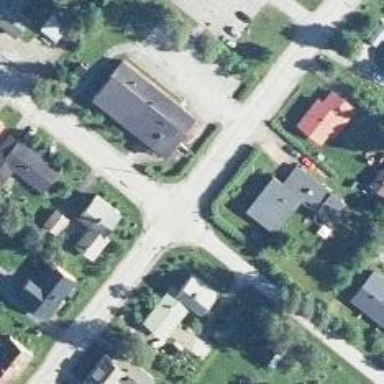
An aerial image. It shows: Footway with asphalt surface and zebra crossing.